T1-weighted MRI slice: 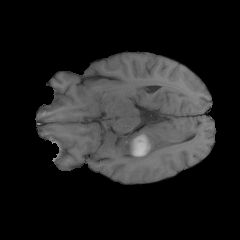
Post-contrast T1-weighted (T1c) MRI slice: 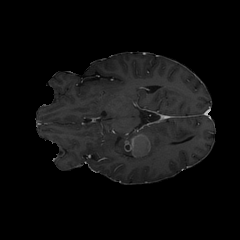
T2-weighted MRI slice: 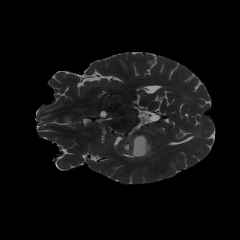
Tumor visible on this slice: yes